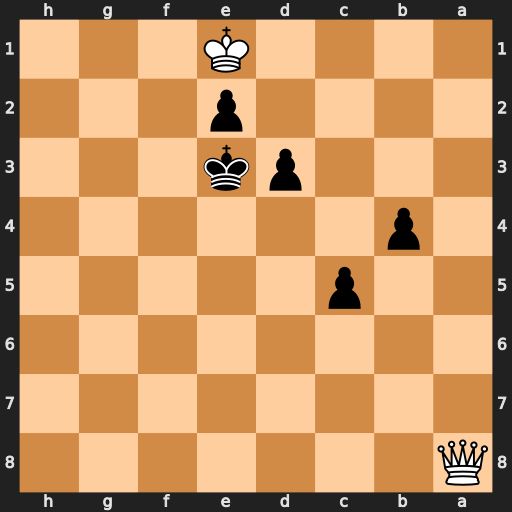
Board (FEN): Q7/8/8/2p5/1p6/3pk3/4p3/4K3
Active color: b
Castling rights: -
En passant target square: -
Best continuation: d2#